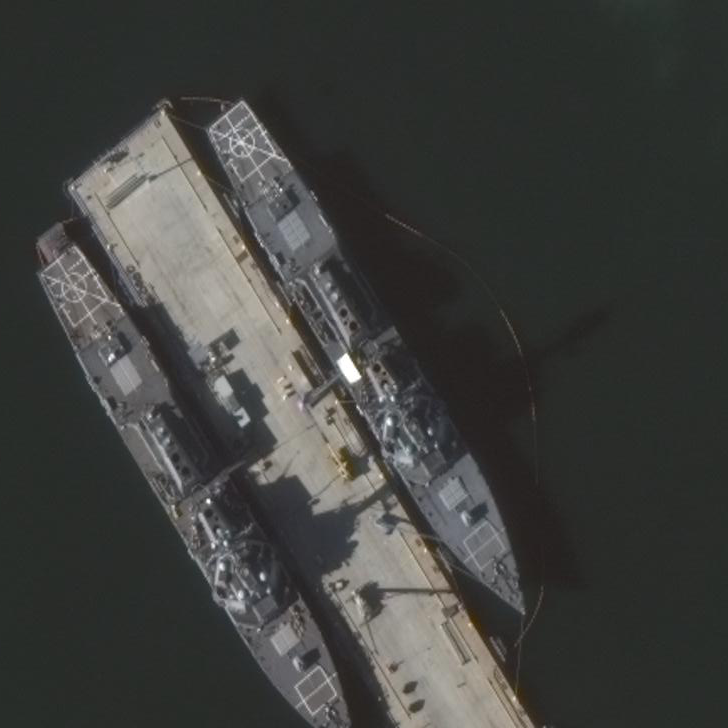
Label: destroyer